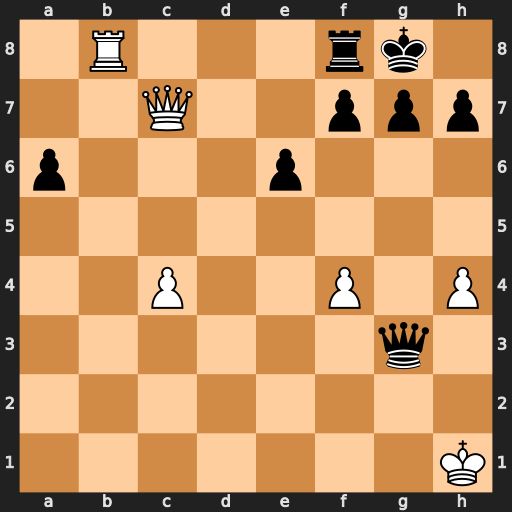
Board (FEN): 1R3rk1/2Q2ppp/p3p3/8/2P2P1P/6q1/8/7K
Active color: w
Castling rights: -
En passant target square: -
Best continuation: Rxf8+ Kxf8 Qd8#